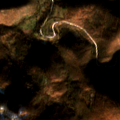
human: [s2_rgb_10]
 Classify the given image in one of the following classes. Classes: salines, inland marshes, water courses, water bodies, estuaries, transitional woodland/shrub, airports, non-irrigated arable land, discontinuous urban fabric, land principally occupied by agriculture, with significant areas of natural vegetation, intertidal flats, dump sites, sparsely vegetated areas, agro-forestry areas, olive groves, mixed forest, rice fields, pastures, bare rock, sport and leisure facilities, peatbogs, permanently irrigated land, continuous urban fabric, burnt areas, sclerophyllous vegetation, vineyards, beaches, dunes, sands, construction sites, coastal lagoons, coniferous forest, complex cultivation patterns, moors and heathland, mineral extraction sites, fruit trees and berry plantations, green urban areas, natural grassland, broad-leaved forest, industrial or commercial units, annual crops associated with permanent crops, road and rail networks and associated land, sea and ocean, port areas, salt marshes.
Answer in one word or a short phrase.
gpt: broad-leaved forest